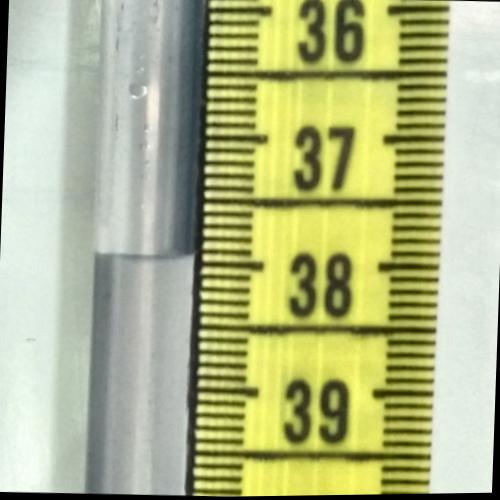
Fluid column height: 37.9 cm